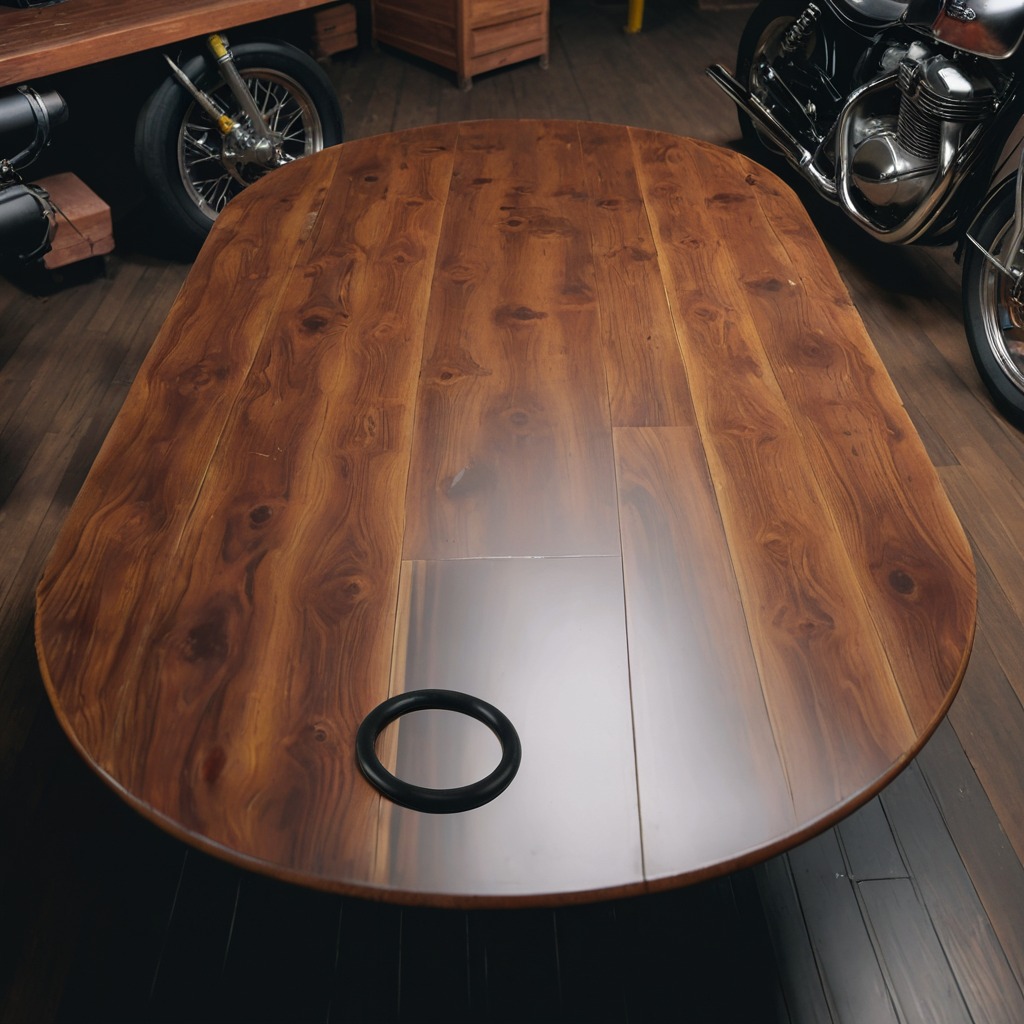
A rubber O-ring lies on the wooden table in the garage.